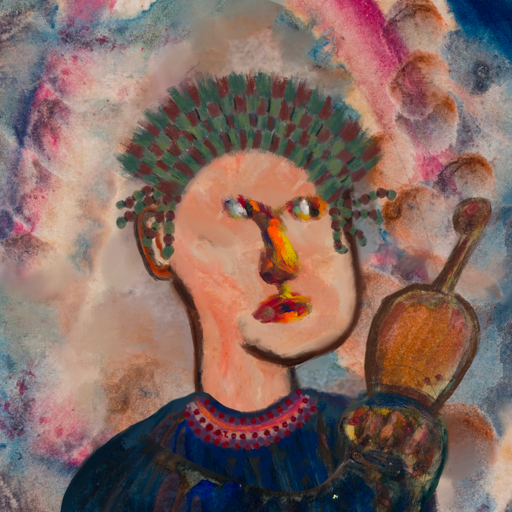
Background: Rupkatha, Head And Neck Side: Roy_Bahadur, Face Side: An_Impression, Bust: Pipe, Hair Side: Blank, Head Accessory: After_Raid_Crown, Second Necklace: Blank, Necklace: Roy_Bahadur, Baby: Blank